Field crop: maize
Growth stage: 1
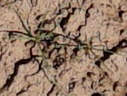
Species: lolium